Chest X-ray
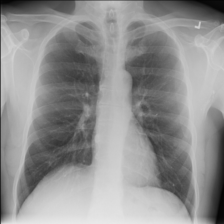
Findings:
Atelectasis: negative
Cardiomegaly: negative
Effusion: negative
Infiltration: negative
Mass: negative
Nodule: negative
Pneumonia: negative
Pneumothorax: negative
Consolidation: negative
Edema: negative
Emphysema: negative
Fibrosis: negative
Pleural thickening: negative
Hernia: negative